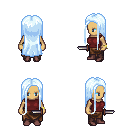
a pixel art fantasy rpg character, female body template, human, tanned skin, maroon sleeveless shirt, robe skirt, white cyan extra-long hairstyle, bracelets, maroon shoes, dagger, four views (front, back, left, right), 2x2 character sprite sheet, small pixel art, hard edges, no anti-aliasing